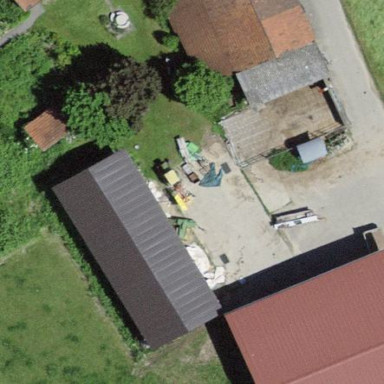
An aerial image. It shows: Barn.